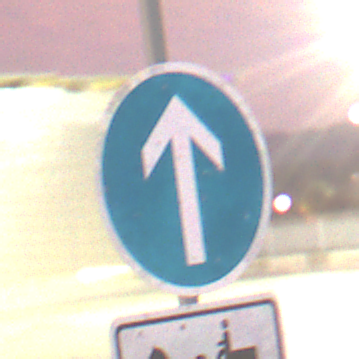
Verkehrszeichen: VorgeschriebeneFahrtrichtungGeradeaus
Zusatzzeichen unten: MehrspurigeFahrzeugeFrei9
Umgebung: Outdoor, Urban
Tageszeit: SunriseSunset
Wetter: PartlyCloudy
Licht: Artificial
Jahreszeit: NotSpecified
Kontrast: HighContrast